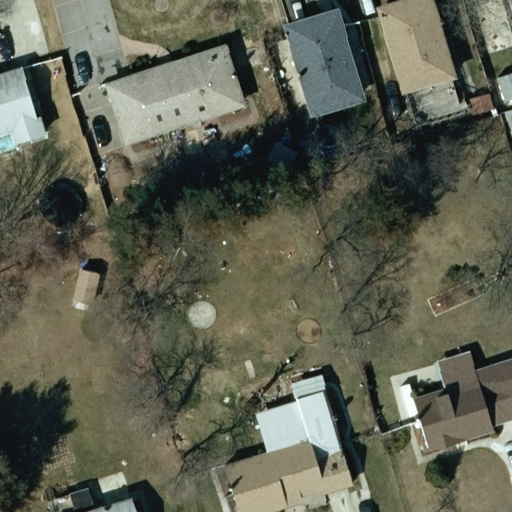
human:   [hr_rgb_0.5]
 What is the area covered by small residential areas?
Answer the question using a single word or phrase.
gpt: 0m2

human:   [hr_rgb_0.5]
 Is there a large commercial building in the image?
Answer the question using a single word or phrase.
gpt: no

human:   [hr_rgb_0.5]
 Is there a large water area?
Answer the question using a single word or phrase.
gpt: no

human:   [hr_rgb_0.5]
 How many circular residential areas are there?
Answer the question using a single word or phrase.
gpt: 0

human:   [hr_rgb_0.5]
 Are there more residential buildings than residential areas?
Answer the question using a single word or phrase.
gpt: yes

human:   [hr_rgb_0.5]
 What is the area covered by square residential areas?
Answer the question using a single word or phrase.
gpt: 0m2

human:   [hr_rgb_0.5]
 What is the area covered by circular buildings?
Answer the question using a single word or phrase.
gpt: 0m2

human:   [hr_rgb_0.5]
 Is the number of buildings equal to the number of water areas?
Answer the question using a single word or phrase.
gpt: no

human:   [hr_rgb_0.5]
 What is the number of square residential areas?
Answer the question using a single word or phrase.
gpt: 0

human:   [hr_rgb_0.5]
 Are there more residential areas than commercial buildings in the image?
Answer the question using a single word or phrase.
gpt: yes

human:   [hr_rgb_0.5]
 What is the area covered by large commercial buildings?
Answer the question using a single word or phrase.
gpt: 0m2

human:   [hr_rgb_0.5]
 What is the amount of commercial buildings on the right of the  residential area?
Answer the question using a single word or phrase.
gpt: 0

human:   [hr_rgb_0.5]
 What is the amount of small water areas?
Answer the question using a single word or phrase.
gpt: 0

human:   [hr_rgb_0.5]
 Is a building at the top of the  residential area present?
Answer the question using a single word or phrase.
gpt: yes

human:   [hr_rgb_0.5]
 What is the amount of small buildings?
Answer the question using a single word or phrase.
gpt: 4

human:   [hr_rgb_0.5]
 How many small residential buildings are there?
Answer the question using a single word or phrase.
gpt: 2

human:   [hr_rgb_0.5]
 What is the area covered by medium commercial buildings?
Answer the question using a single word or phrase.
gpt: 0m2

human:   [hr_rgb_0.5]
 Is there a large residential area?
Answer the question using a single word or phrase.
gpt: yes

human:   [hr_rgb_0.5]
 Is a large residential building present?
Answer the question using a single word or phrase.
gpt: no

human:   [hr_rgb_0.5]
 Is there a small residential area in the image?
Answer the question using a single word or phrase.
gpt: no

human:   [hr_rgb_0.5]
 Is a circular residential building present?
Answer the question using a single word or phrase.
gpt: no

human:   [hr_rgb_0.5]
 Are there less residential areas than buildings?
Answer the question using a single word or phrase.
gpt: yes

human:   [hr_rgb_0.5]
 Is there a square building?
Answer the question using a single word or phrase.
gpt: no

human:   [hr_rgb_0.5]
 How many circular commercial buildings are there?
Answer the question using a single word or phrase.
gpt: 0

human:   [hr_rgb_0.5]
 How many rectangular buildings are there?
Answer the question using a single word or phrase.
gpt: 7

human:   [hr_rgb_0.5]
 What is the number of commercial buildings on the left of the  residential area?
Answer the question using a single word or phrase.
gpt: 0

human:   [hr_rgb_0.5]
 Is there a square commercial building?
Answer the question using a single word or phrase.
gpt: no

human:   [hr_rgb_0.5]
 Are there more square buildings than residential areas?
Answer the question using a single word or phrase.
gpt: no

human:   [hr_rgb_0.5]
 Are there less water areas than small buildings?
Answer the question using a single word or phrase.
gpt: yes

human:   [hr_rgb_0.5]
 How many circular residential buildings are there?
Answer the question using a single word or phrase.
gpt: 0

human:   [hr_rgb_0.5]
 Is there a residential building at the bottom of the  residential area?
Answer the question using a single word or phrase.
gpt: no

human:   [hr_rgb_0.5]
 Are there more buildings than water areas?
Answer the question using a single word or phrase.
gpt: yes

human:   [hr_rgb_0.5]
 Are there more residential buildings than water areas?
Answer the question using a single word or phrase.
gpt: yes

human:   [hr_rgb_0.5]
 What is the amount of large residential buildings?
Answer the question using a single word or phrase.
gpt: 0

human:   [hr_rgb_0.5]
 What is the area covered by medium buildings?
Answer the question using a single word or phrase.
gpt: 1630m2

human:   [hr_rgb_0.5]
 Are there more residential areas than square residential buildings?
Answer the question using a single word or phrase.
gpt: yes